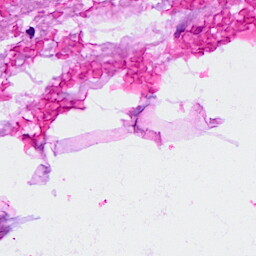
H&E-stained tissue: Breast